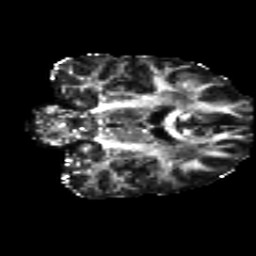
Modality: FA
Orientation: coronal
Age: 18
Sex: male
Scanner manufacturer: siemens
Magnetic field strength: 3 T
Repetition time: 8.8 s
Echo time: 0.085 s